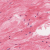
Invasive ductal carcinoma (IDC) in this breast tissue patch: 0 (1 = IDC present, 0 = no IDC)